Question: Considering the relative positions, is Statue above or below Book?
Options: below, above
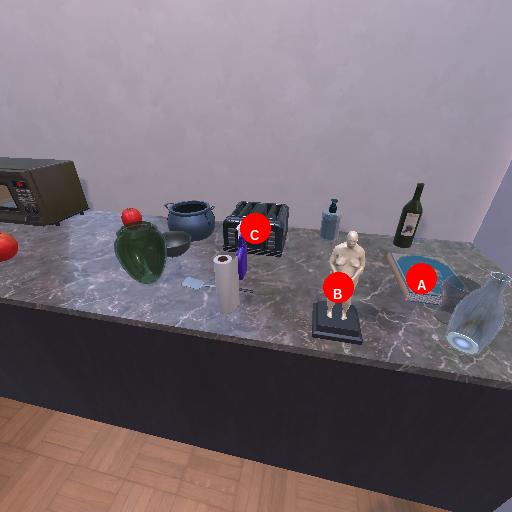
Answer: below